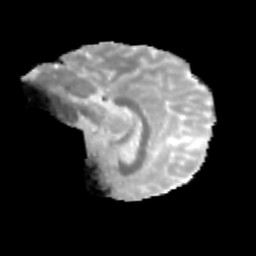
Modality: MD
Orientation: sagittal
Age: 13
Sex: female
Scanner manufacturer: siemens
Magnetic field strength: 3 T
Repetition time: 3.8 s
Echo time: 0.07 s